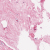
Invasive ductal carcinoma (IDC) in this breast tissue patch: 0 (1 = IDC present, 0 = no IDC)